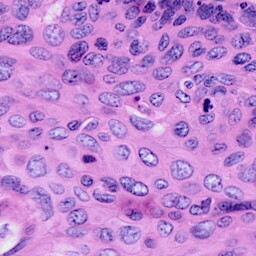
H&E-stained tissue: Cervix